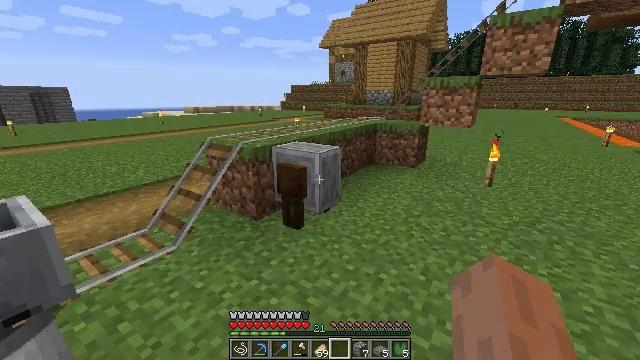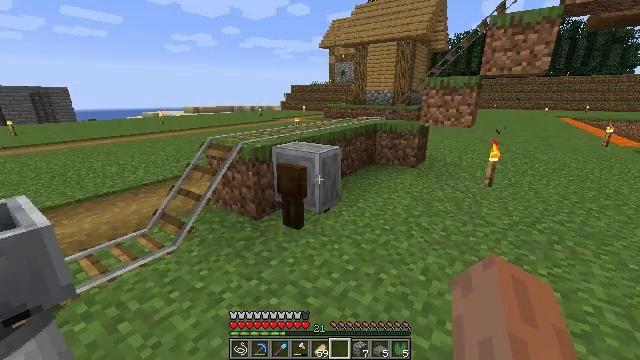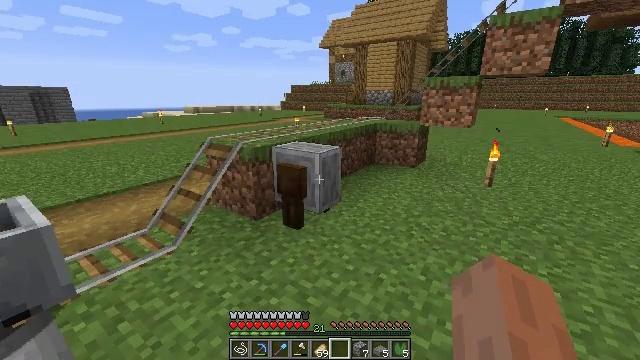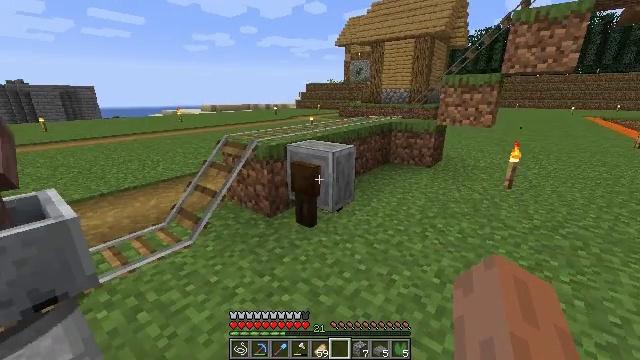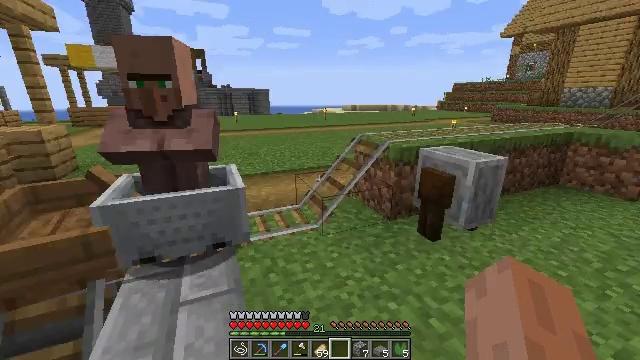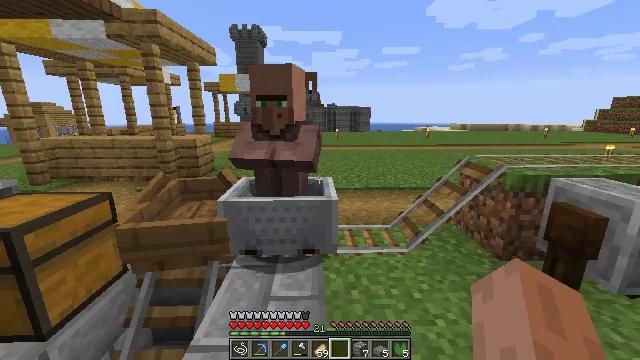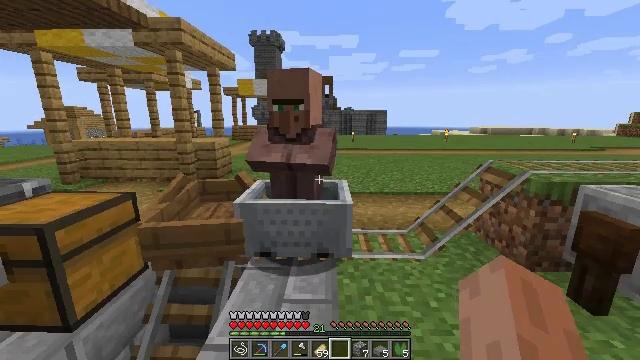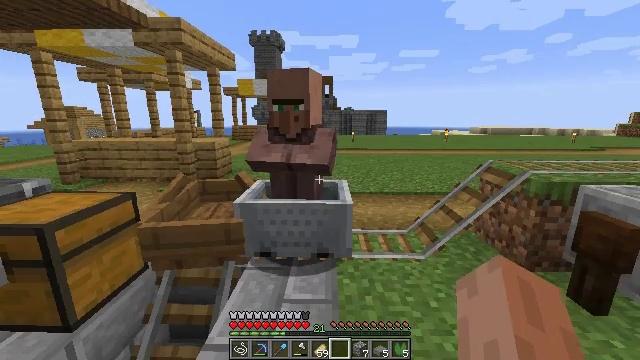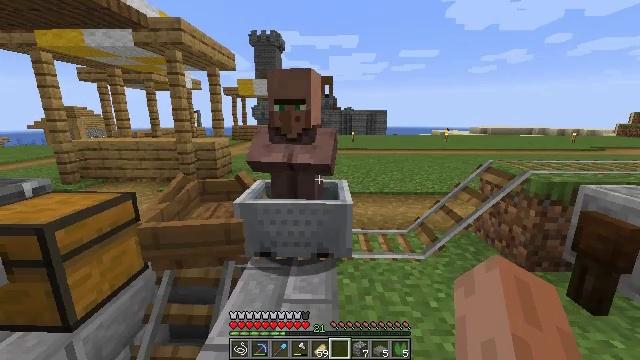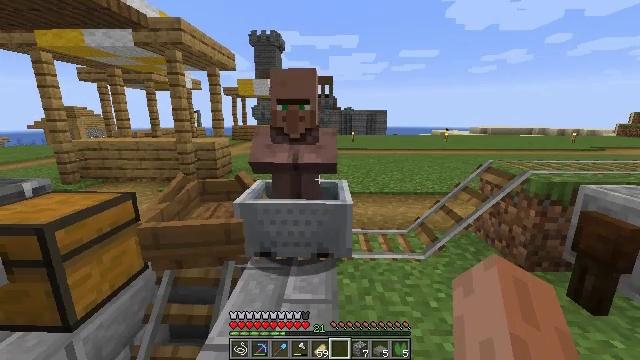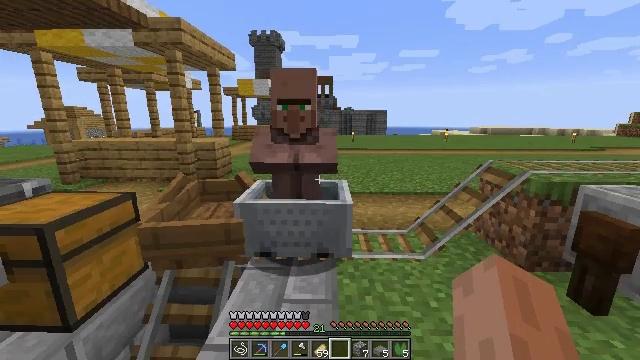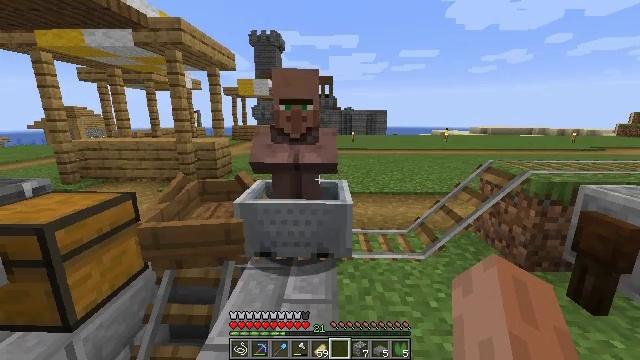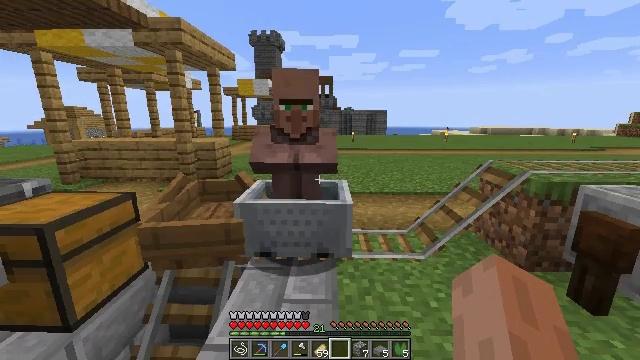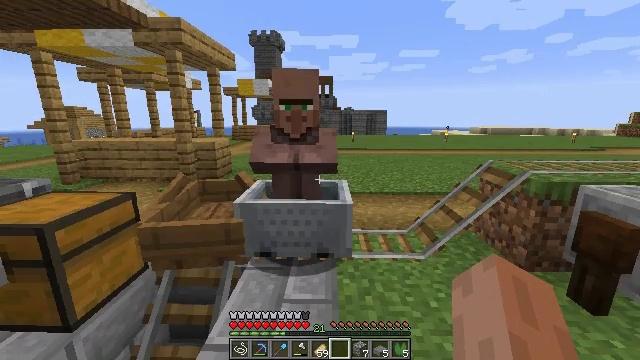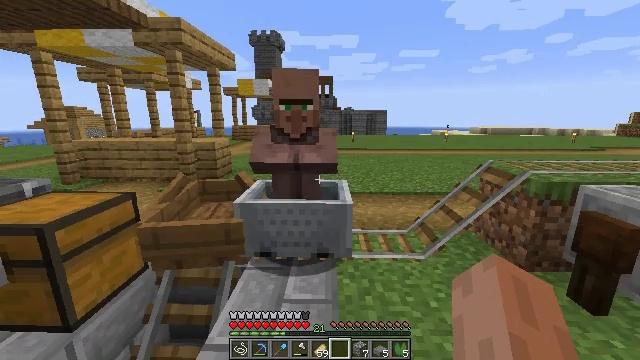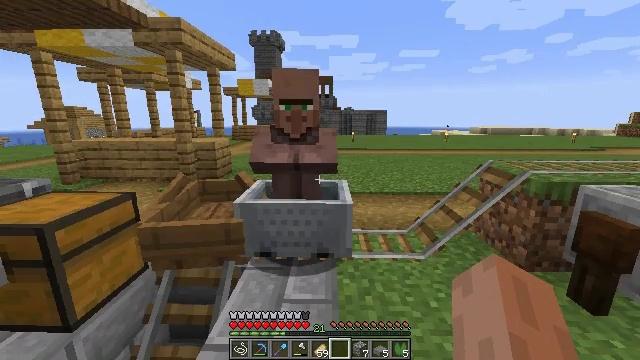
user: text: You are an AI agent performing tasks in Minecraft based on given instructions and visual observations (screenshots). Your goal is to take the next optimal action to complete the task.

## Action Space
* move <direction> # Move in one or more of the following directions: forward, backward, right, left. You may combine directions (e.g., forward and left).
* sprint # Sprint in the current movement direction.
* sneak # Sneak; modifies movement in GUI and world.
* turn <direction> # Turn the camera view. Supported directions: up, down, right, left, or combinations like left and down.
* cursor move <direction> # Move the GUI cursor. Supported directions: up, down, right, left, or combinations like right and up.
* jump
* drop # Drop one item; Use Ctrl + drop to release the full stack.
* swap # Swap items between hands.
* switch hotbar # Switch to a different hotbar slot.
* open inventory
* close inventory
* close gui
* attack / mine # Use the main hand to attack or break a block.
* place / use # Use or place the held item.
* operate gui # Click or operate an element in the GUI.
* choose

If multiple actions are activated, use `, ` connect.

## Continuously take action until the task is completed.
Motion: motion action
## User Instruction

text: Break the grindstone to collect it.
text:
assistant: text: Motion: no_op
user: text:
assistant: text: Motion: no_op
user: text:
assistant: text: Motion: turn left
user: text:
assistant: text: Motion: turn left
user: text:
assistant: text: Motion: turn left and up
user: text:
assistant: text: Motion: turn left
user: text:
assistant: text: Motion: no_op
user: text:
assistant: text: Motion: no_op
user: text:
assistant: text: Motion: no_op
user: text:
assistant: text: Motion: no_op
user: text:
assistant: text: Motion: no_op
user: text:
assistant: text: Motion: no_op
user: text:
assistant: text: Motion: no_op
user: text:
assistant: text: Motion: no_op
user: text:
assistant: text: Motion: no_op
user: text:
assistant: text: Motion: no_op
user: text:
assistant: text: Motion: turn right and down
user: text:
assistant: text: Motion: turn right and down
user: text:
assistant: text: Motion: turn right
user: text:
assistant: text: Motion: turn right
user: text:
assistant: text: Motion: no_op
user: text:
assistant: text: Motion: no_op
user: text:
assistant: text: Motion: no_op
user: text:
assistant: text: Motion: no_op
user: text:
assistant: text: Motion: no_op
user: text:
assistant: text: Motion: no_op
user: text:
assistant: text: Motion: no_op
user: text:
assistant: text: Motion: no_op
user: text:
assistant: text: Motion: no_op
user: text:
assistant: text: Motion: turn left